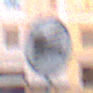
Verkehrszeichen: EndeUeberholverbotKraftfahrzeuge
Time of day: SunriseSunset
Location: Outdoor (Urban)
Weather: Clear
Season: NotSpecified
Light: Natural